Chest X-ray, PA view. Patient: 32 years old, sex M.
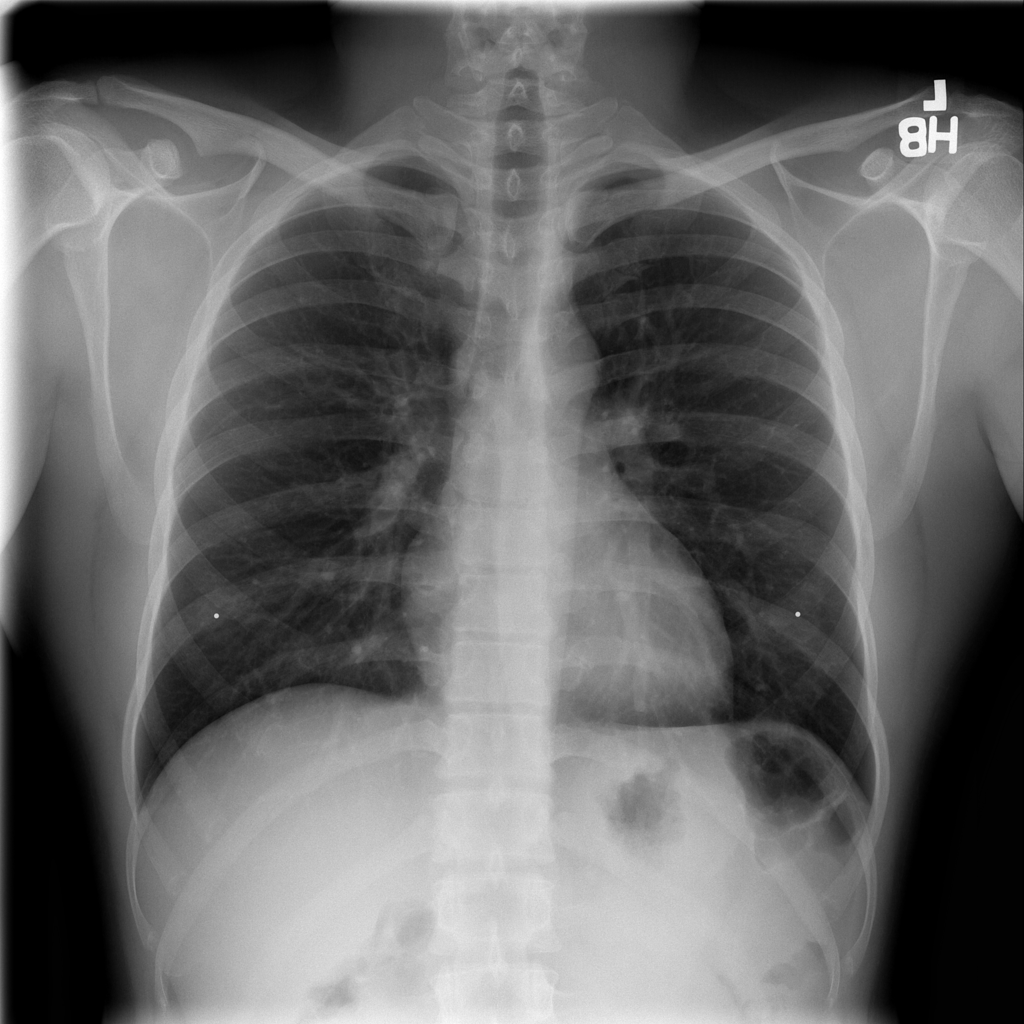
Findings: No Finding